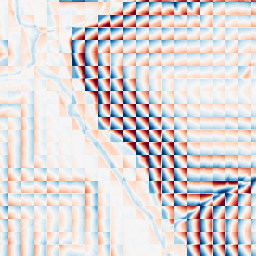
Category: wavelet
Decomposition family: wavelet_biorthogonal
Decomposition parameters: wavelet: bior1.3
level: 4
Upsampling method: area
Upsampling parameters: scale: 2
Upsampling scale: 2